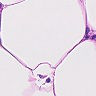
Metastatic tissue present: no